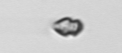
Label: Heterocapsa_rotundata